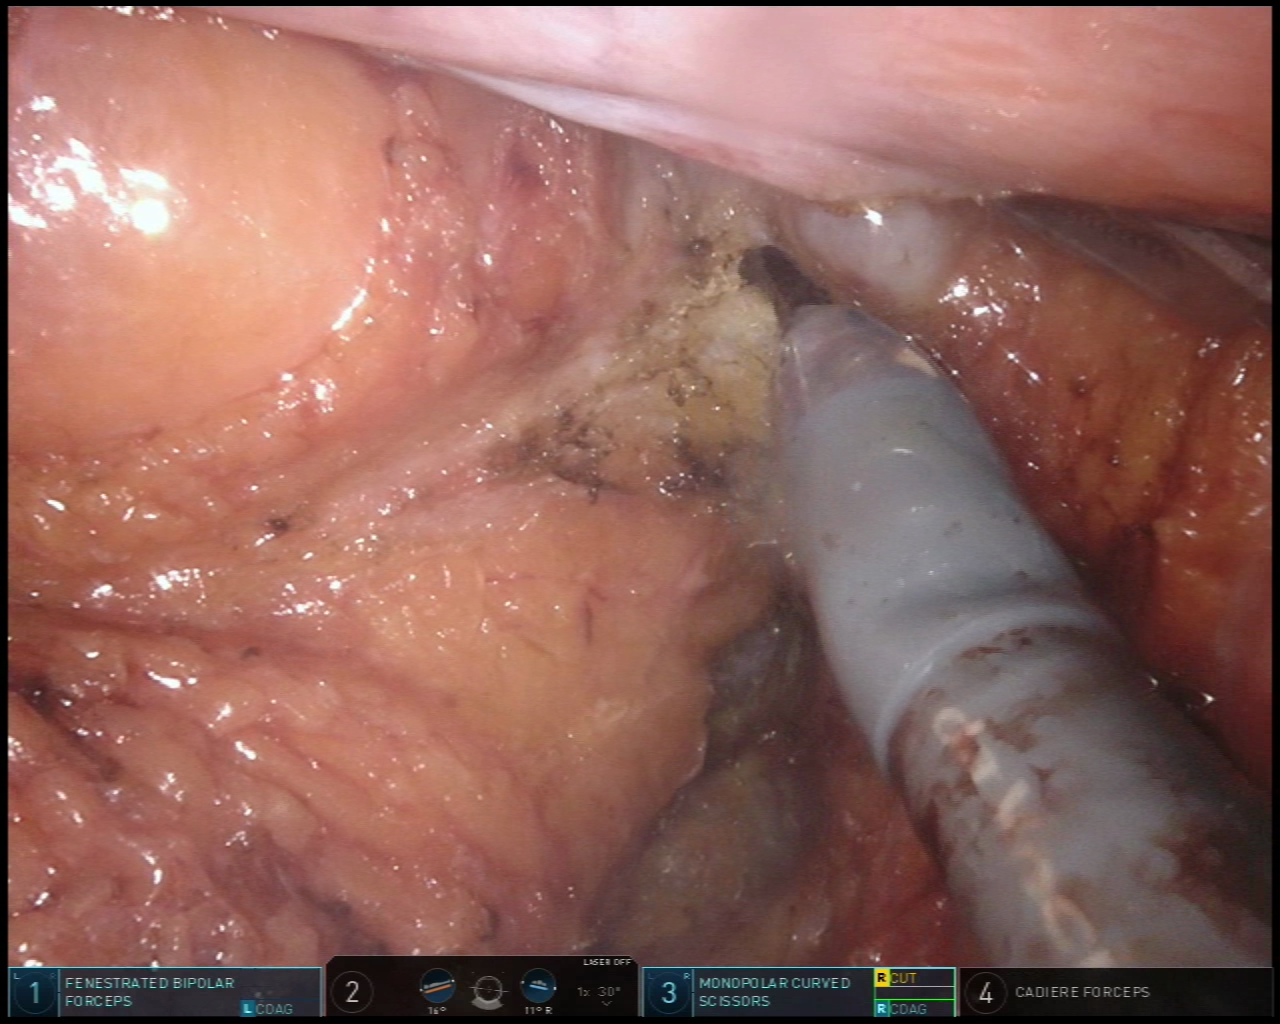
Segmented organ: vesicular_glands
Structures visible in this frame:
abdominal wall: no
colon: no
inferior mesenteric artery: no
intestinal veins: no
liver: no
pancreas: no
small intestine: no
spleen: no
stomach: no
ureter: no
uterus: no
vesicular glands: yes